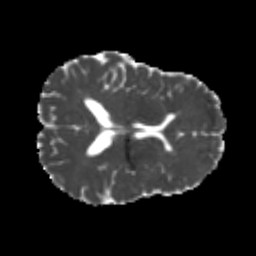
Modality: MD
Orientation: axial
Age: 22
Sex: female
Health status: healthy
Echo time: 0.074 s